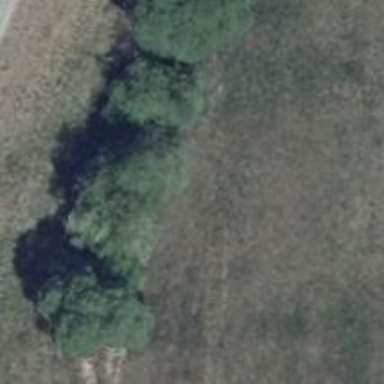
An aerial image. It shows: Deciduous broadleaved tree.